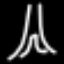
Label: The Eiffel Tower